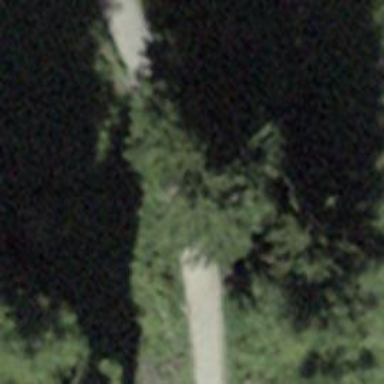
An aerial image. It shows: Gravel track with grade2 quality.